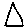
Label: triangle